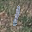
Label: 1